Question: The idea I'm having is having a view that can be pulled down on top of the current view, with similar animation features like the one you can pull down from the top all the time, on Android Devices.
Here's an illustration:

The idea is to grab it and being able to pull it down on top of the other view, and then being able to interact with that view. To slide it up again, you should grab the bottom of the view (the grey area in the illustration) again, and then pull it up.
I haven't even worked with animations before but I found a lot of topics on that, while searching for solutions to my problem, including this: <URL>
but my impression is that, that is about making animations when the user isn't touching the phone.
What is the best way to do this?
Is there a better way to do something very similar?
:
Here's the topic that made me find the solution: <URL>
And here's the solution I used:
<URL>
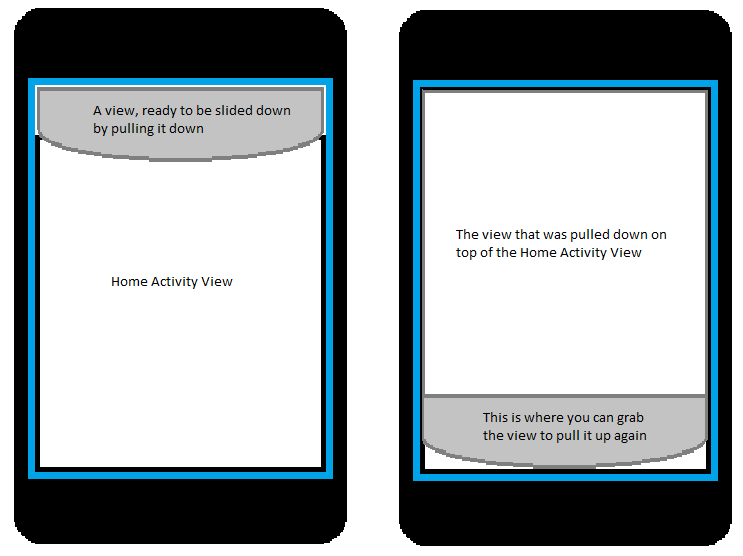
Answer: You could use a <URL>, this is a built in component into Android, but as far as I know it slides only from bottom - up.
If you a comfortable to modify your app design, then this could be an option for you.
However, on internet are some libraries of custom SlidingDrawer that lets you put the marker on any side of your screen, so you can drag it top-down, left-right, right-left.. any way you want.
Useful links:
<URL>
<URL>